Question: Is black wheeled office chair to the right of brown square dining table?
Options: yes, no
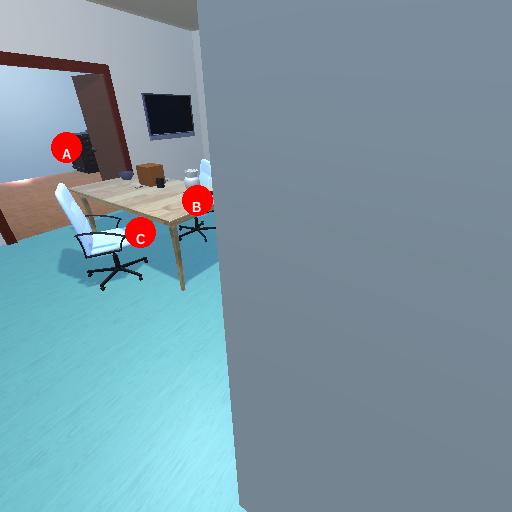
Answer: yes